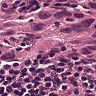
Metastatic tissue present: yes